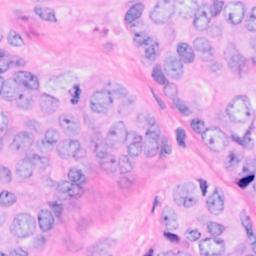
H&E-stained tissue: Breast